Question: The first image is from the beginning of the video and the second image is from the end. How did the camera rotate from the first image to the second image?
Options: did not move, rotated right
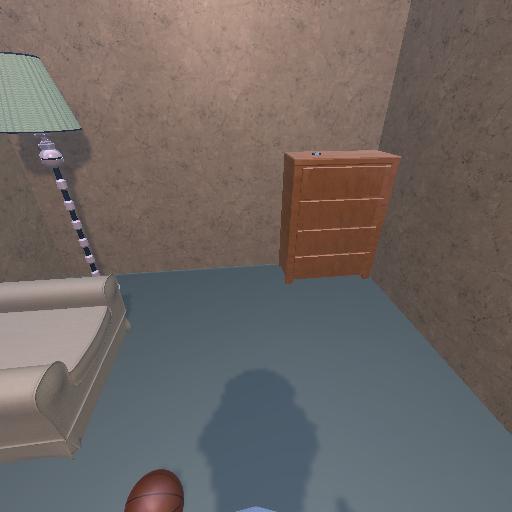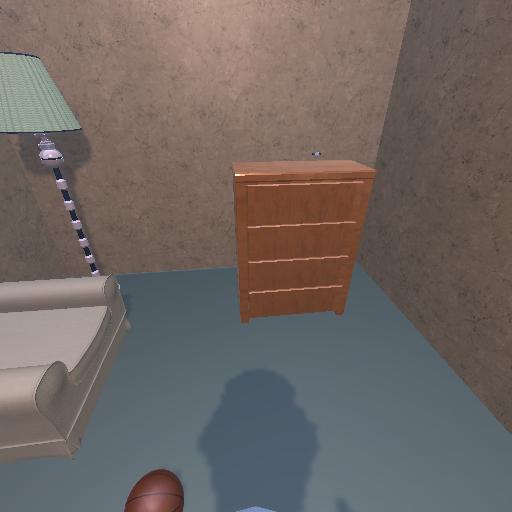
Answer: did not move